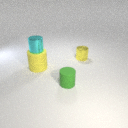
small cyan metal cylinder above large yellow rubber cylinder